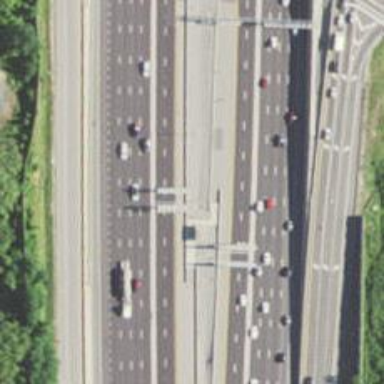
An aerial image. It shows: Toll gantry on the road.